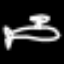
Label: airplane